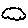
Label: cloud